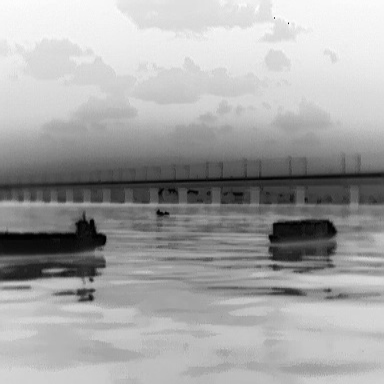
There are three objects shown in the infrared image, including a warship, a liner, and a fishing_boat.